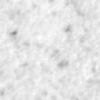
Label: no_change